Current action and preconditions to check: trajectory_clear

Your task: For each precondition in the list above, predict whether it will hold at this action.

Consider the current scene as observed from the mobile robot's camera, and analyze the predicted future states of all dynamic agents (e.g., people, animals, vehicles, or any moving entities) within the NEXT SECOND.

IMPORTANT: Only answer "very likely" if you are absolutely certain—based on strong, clear evidence—that a dynamic agent will violate the precondition in the predicted future state. Do NOT answer "very likely" for unlikely, ambiguous, or low-probability risks.

Ask yourself for each precondition: Is there a high probability, with clear and convincing evidence, that the predicted future states of any dynamic agent will interfere with the predicted future state of the currently executing action within the NEXT SECOND, causing that precondition to fail?

Assess the risk level based on these predictions. Use "likely" or "very likely" if motions create a clear risk of interference.

Use "neutral" or "improbable" if agents are nearby but their predicted paths are clearly diverging or non-conflicting.

Failure Risk Categories: "very improbable", "improbable", "neutral", "likely", "very likely"

Answer Format: Output ONLY the probability_of_failure value from these categories: "very improbable", "improbable", "neutral", "likely", "very likely"

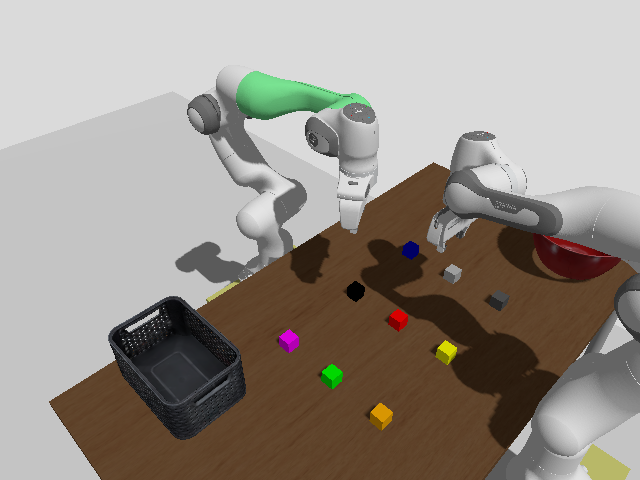

Answer: improbable